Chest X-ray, PA view. Patient: 62 years old, sex M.
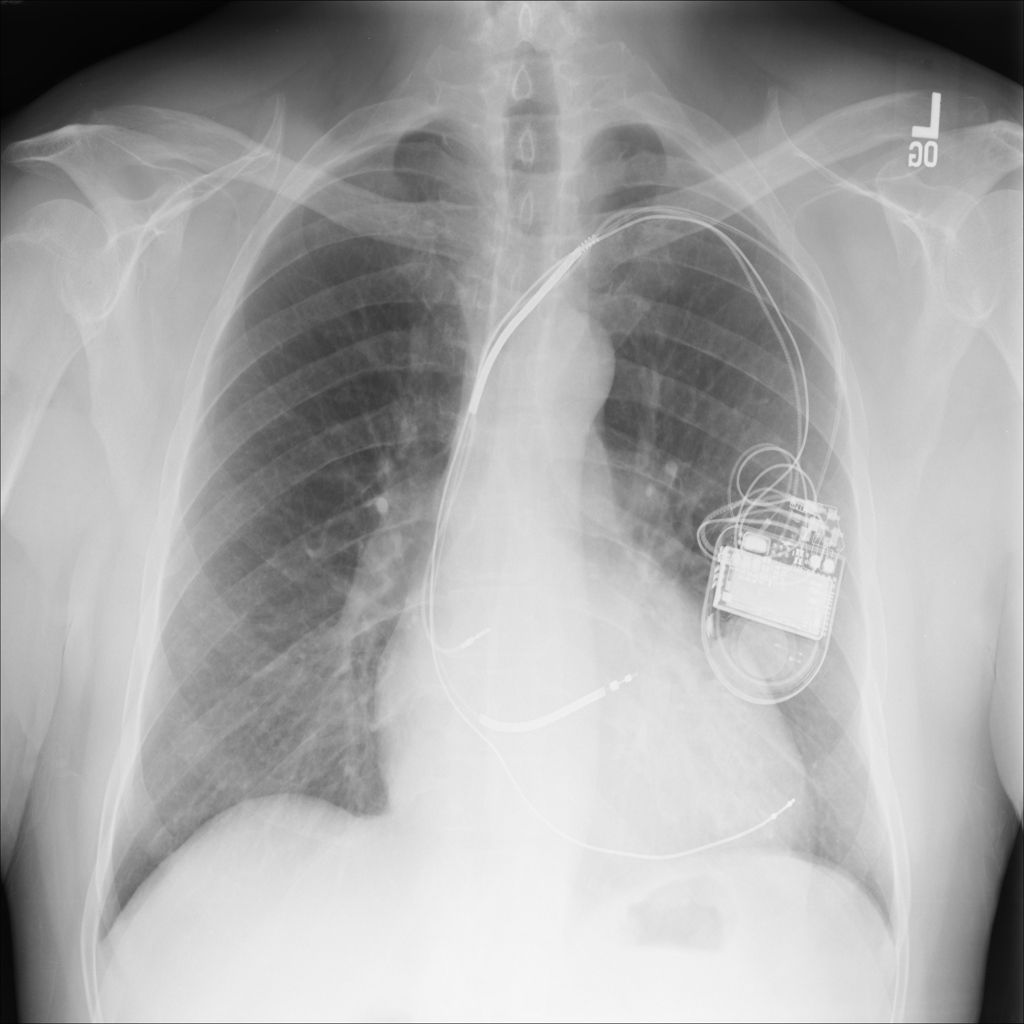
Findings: Cardiomegaly